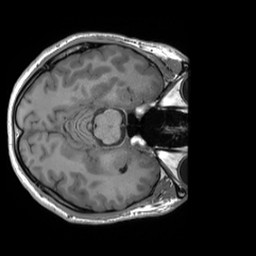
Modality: T1w
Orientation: axial
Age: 22
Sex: male
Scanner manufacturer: siemens
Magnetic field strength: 3 T
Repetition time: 1.8 s
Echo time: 0.00232 s